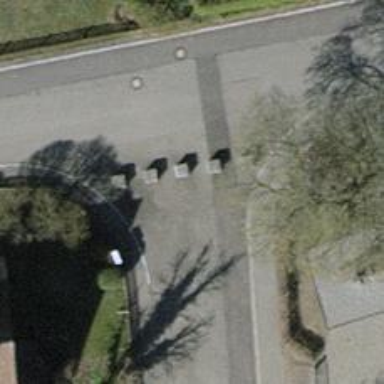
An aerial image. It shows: Bollard.